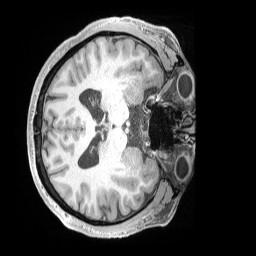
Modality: T1w
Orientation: axial
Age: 37
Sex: male
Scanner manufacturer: siemens
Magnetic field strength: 3 T
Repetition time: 2 s
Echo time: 0.00211 s